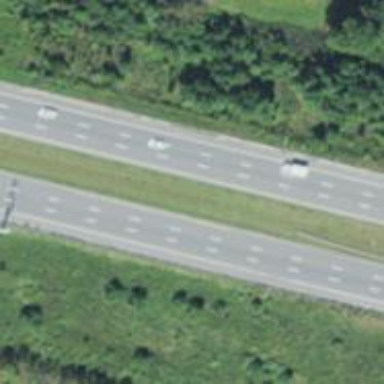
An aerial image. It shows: View of motorway.